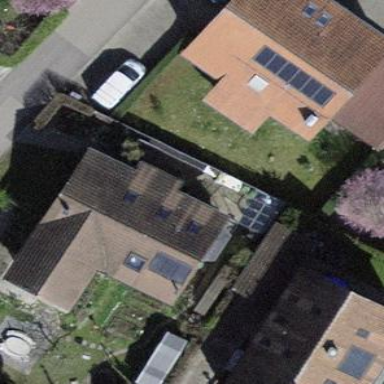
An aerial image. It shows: Building with tiled roof.